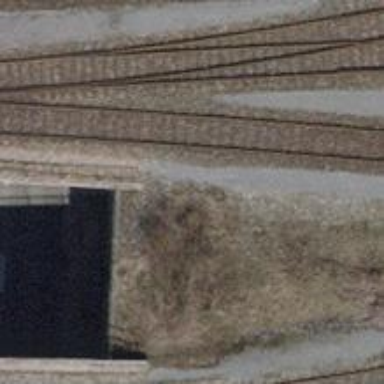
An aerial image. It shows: Single-track railway bridge leading to rail yard.